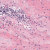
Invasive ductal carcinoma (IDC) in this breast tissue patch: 0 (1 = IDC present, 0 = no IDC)